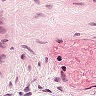
Metastatic tissue present: no